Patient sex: M
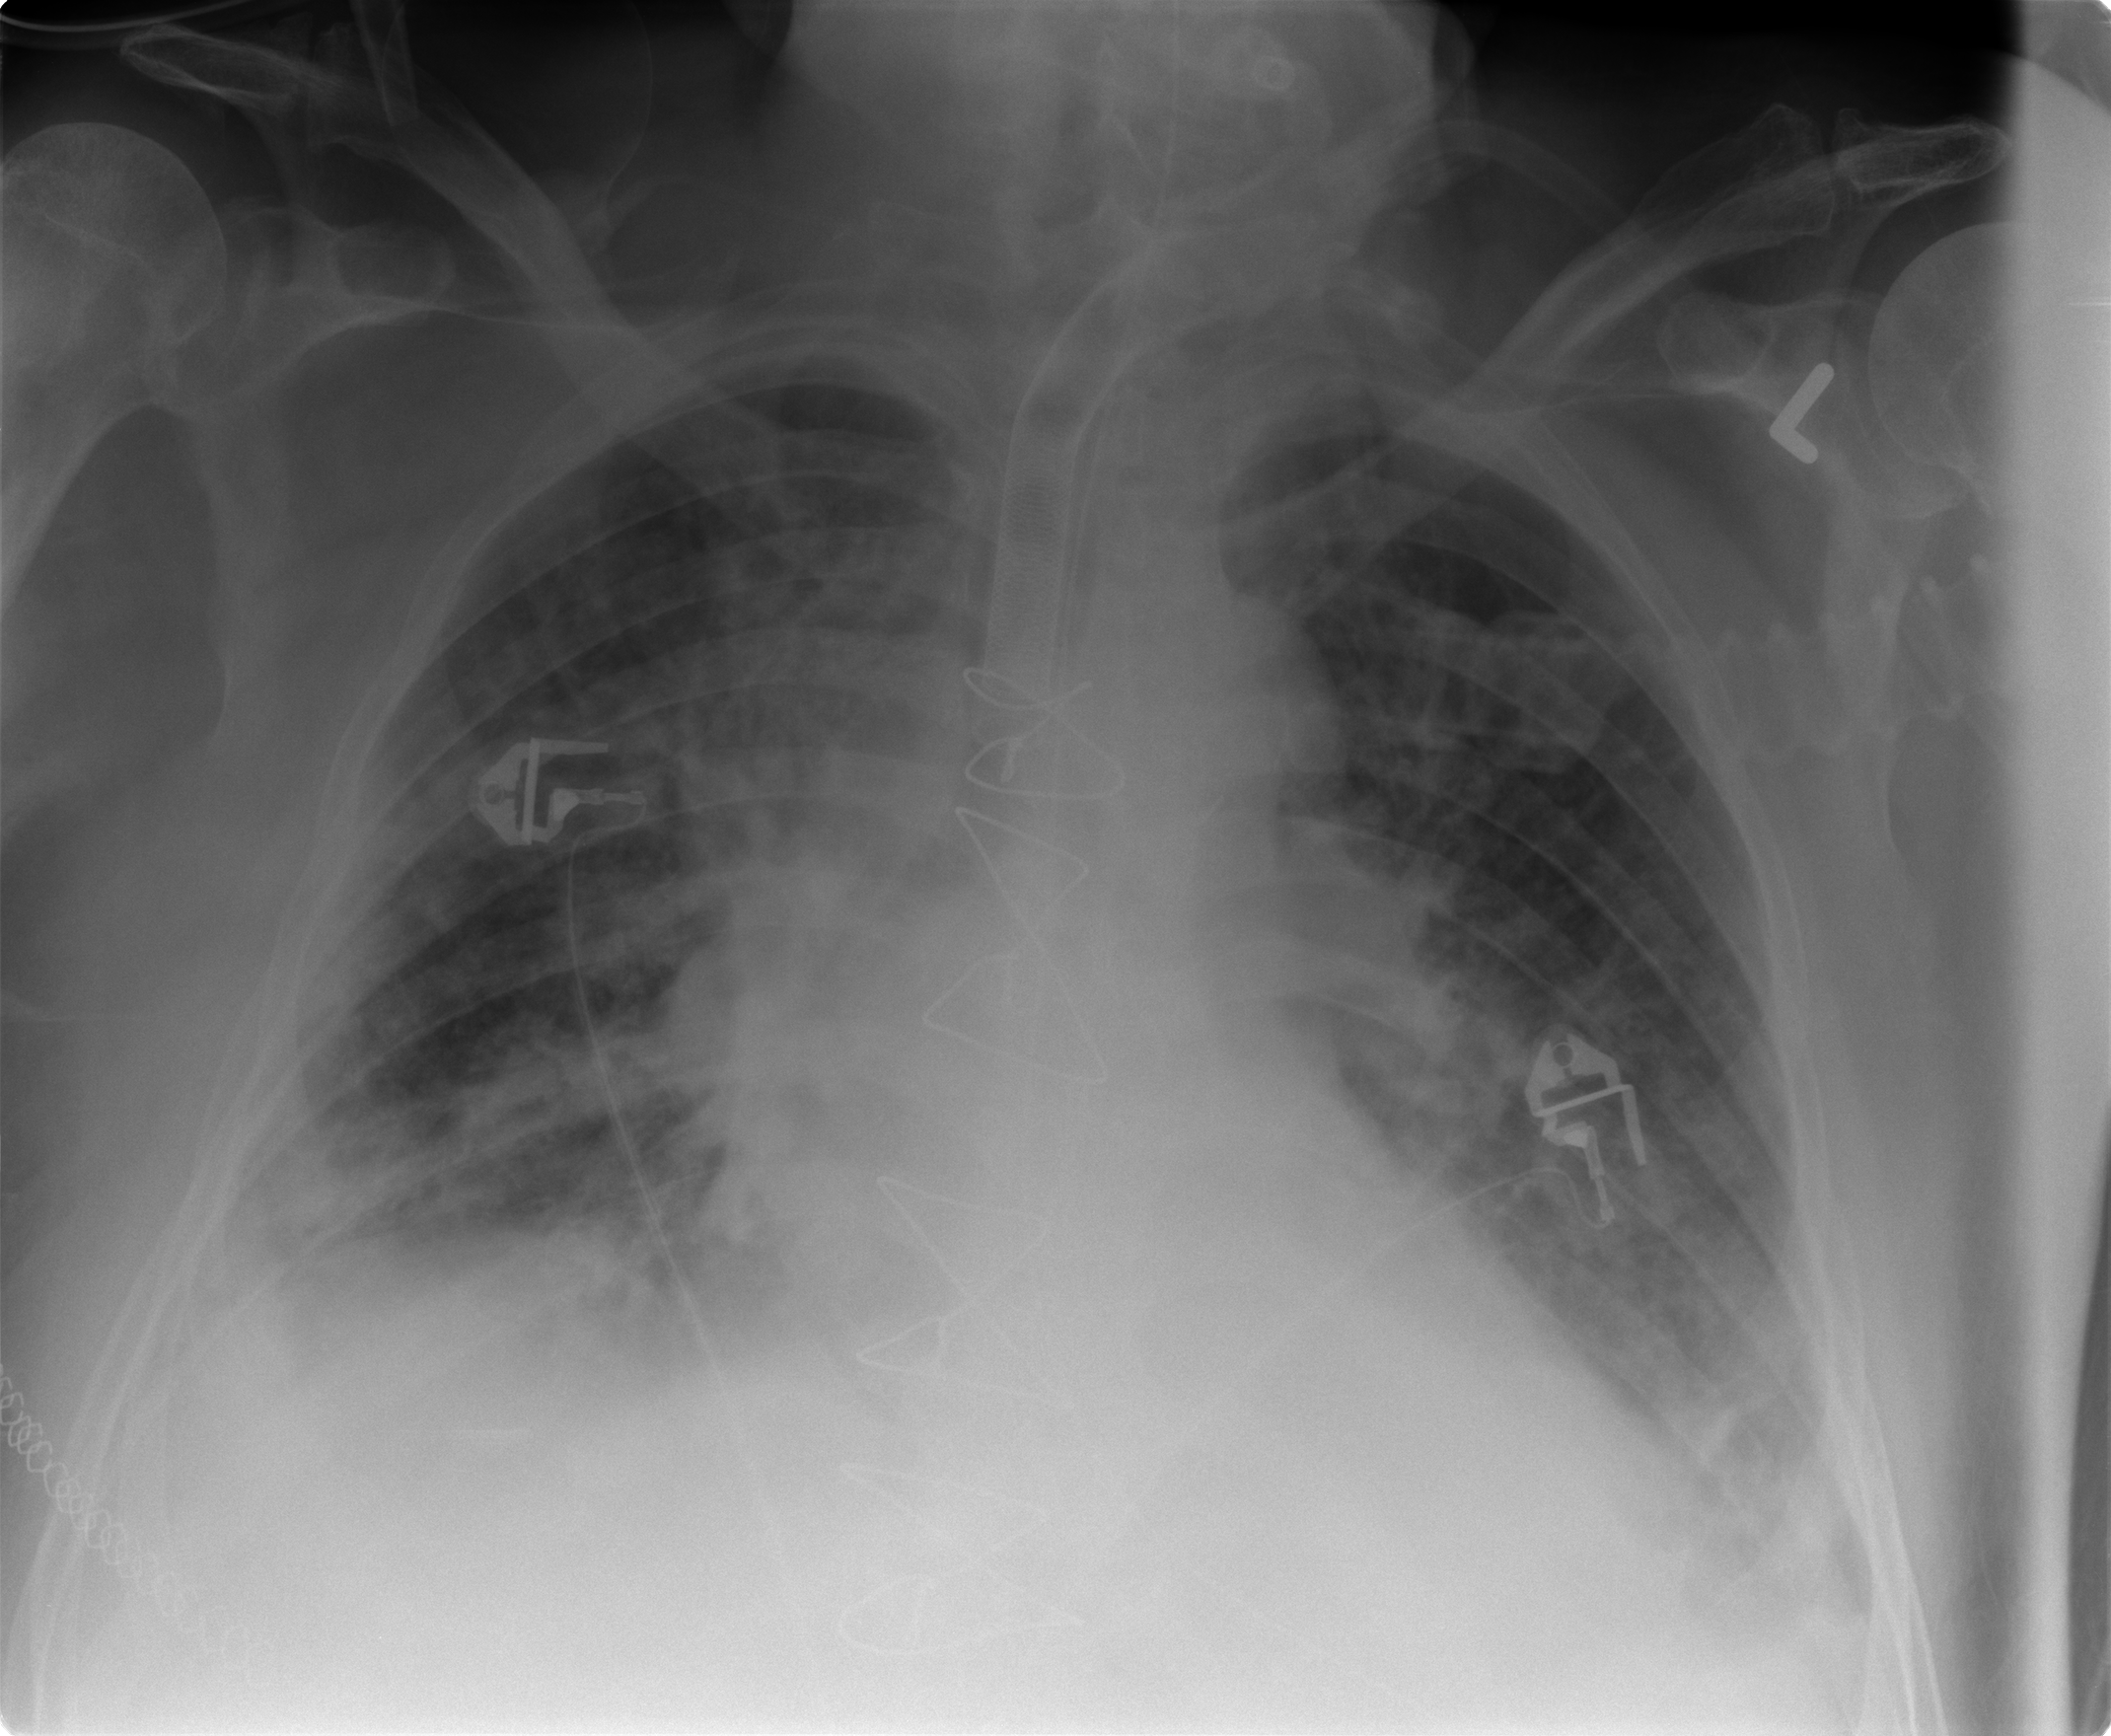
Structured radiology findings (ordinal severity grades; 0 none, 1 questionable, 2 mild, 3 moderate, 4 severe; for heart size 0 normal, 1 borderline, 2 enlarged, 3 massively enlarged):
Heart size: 2
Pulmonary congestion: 3
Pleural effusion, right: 2
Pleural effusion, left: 2
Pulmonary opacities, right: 3
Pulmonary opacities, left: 2
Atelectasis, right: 2
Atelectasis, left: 2